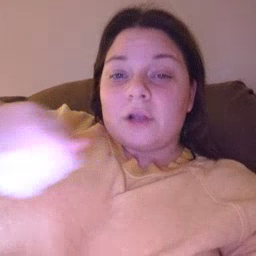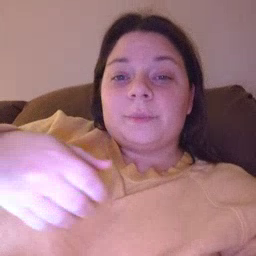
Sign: vacuum